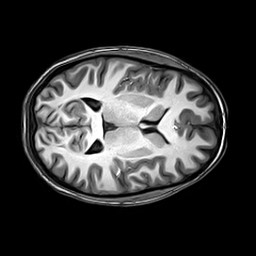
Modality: T1w
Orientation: axial
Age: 22
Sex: female